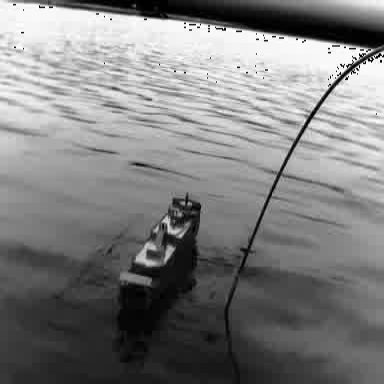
There is a container_ship in the infrared image.